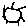
Label: sun